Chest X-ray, AP view. Patient: 34 years old, sex M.
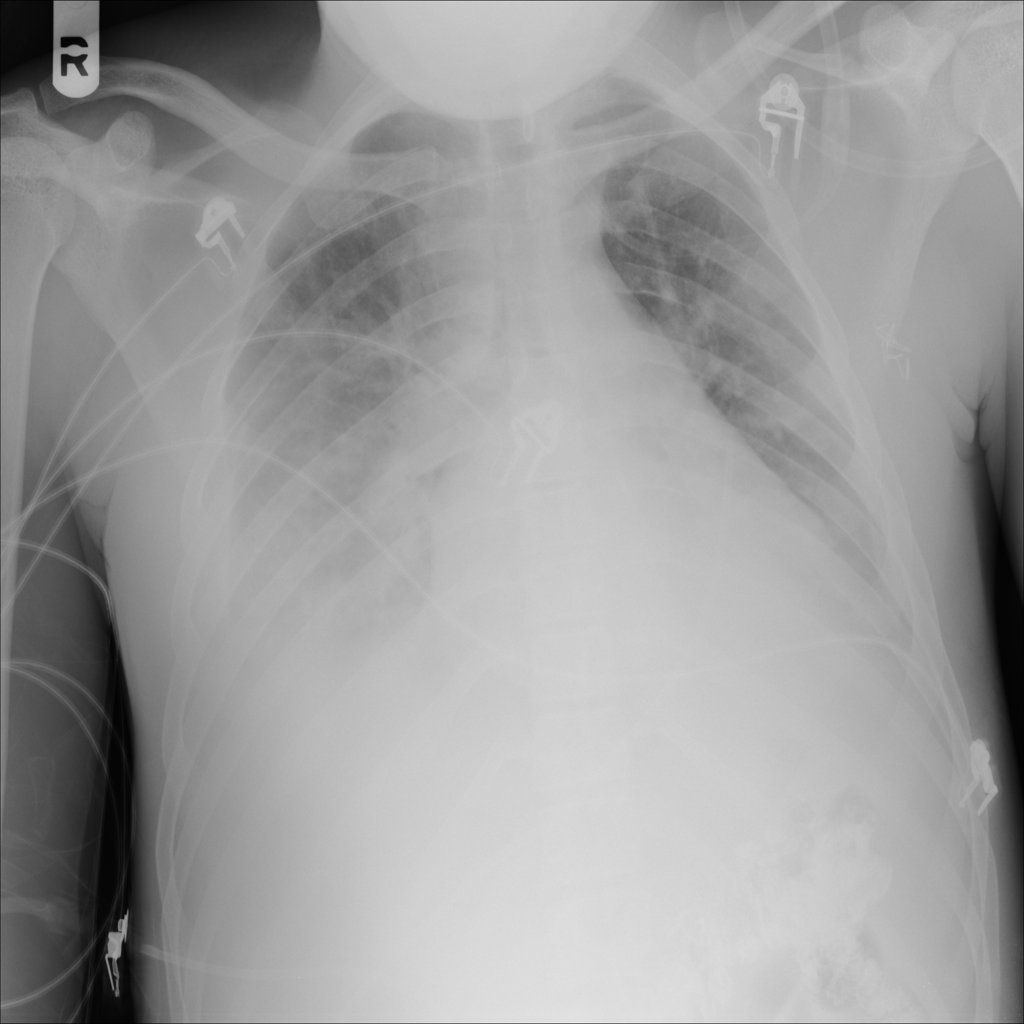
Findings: Effusion